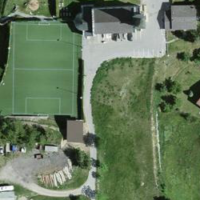
EUNIS habitat code: 54
Species observed at this site:
Phylloscopus collybita
Erithacus rubecula
Hirundo rustica
Aquila chrysaetos
Pica pica
Phoenicurus ochruros
Turdus viscivorus
Falco tinnunculus
Ptyonoprogne rupestris
Corvus corax
Carduelis carduelis
Turdus merula